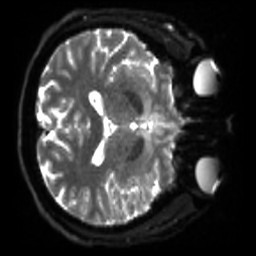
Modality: sbref
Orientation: axial
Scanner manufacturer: siemens
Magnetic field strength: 3 T
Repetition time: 4 s
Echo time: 0.0594 s